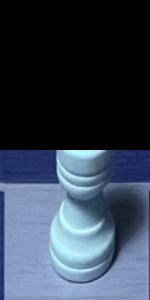
Label: Rook_White